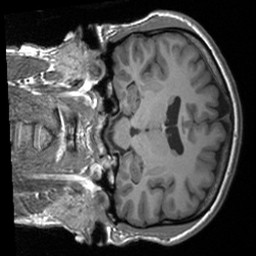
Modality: T1w
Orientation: coronal
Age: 23
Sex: male
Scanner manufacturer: siemens
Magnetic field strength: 3 T
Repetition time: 1.9 s
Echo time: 0.00226 s